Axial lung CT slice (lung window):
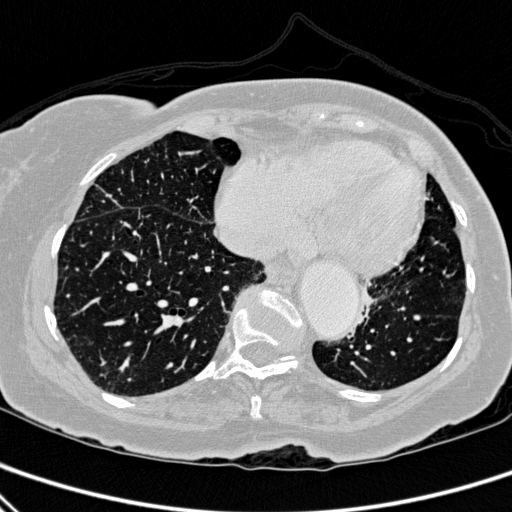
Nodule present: no